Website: macys
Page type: billing-address
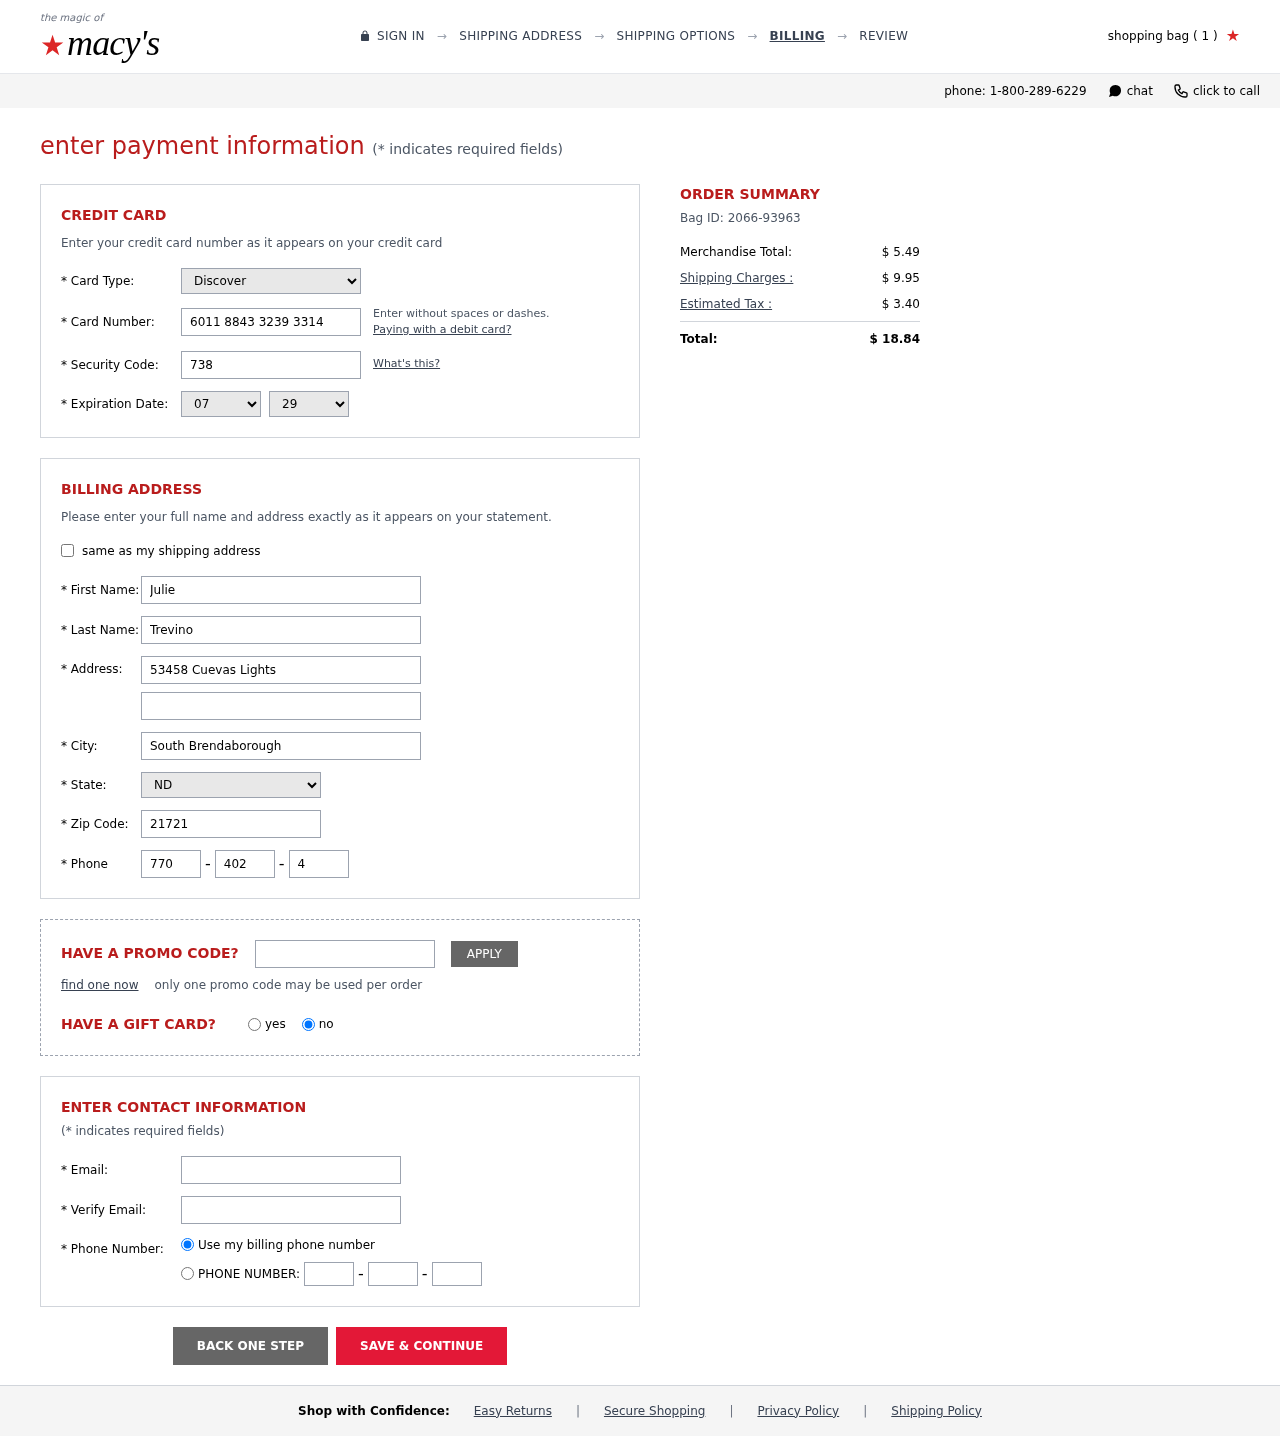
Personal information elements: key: PII_CARD_CVV
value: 738
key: PII_CARD_EXPIRY_MONTH
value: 07
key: PII_CARD_EXPIRY_YEAR
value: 29
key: PII_CARD_NUMBER
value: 6011 8843 3239 3314
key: PII_CARD_TYPE
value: Discover
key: PII_CITY
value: South Brendaborough
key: PII_EMAIL
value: julie.trevino@gmail.com
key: PII_FIRSTNAME
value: Julie
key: PII_LASTNAME
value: Trevino
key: PII_PHONE_AREA
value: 770
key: PII_PHONE_PREFIX
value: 402
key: PII_PHONE_SUFFIX
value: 4120
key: PII_POSTCODE
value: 21721
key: PII_STATE_ABBR
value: ND
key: PII_STREET
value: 53458 Cuevas Lights
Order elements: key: ORDER_NUM_ITEMS
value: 1
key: ORDER_ID
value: Bag ID: 2066-93963
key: ORDER_SUBTOTAL
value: $ 5.49
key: ORDER_SHIPPING_COST
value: $ 9.95
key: ORDER_TAX
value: $ 3.40
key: ORDER_TOTAL
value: $ 18.84